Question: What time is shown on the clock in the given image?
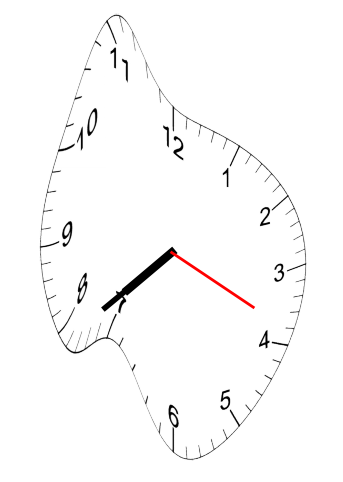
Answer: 07:38:19